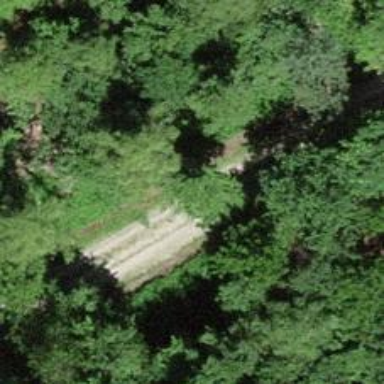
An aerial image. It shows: Unpaved track with grade2 quality type.